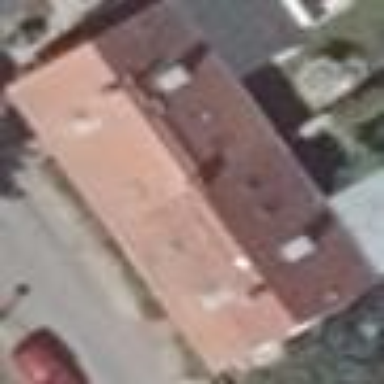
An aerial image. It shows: Terrace building with gabled roof made of roof tiles oriented along its structure.